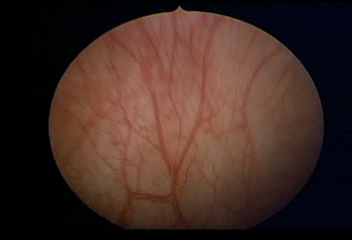
Modality: WLC
Class: Normal mucosa
Bladder cancer association: No